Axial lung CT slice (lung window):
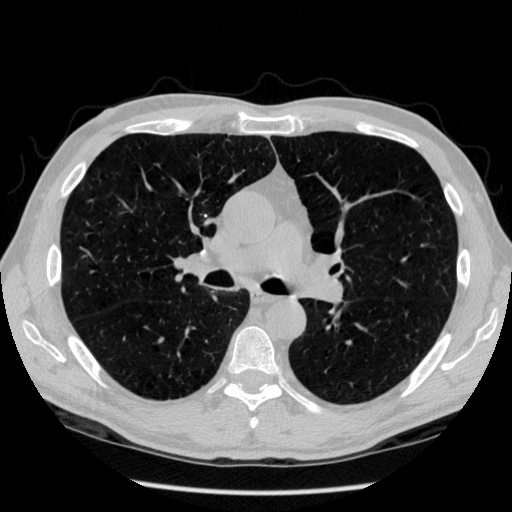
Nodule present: no